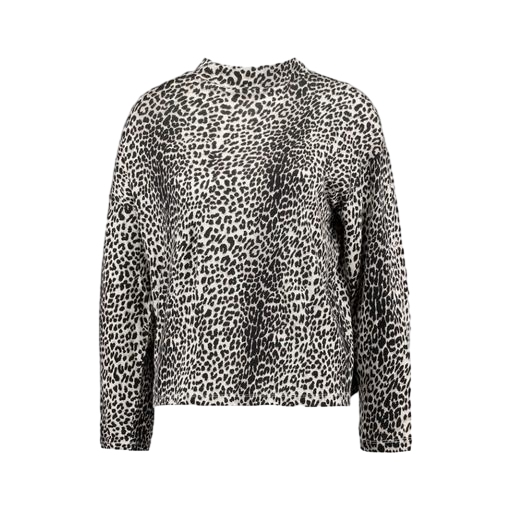
black animal-print sleep top, black leopard-print shirt, leopard-print blouse, white background